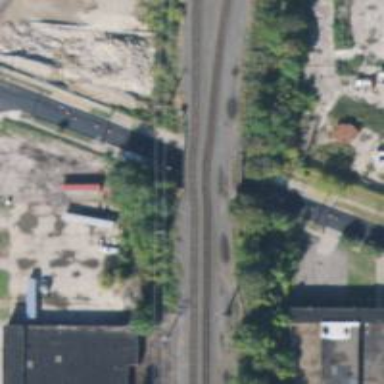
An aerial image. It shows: Railway bridge.